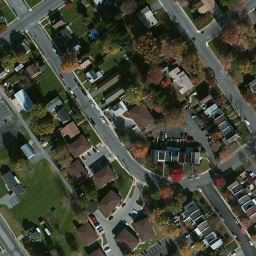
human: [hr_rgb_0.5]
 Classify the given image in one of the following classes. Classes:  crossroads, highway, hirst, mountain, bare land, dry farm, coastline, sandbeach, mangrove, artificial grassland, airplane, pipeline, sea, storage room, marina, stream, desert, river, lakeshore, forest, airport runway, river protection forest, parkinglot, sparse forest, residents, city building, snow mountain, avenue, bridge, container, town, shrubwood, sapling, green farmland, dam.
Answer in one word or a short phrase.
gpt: town